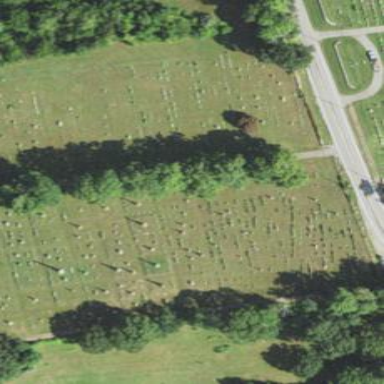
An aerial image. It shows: Private cemetery.